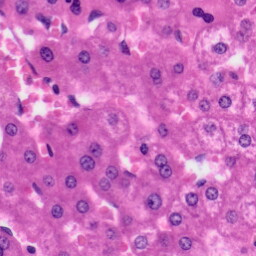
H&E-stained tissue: Liver